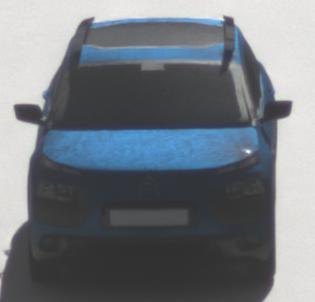
Make: Citroen
Model: C4 Cactus PureTech 75
Detailed model: C4 Cactus
Model produced from: 2014/09
Model produced until: 2015/03
Doors: 5
Color: blue
Road condition: dry road
Daytime: morning or afternoon
Contrast: low contrast